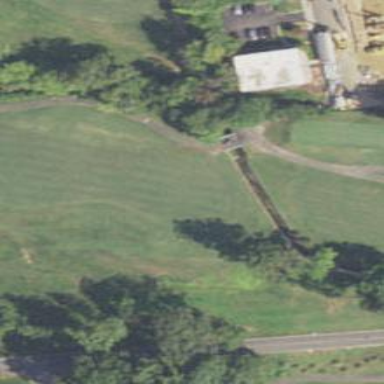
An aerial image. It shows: Service road on bridge for golf carts.